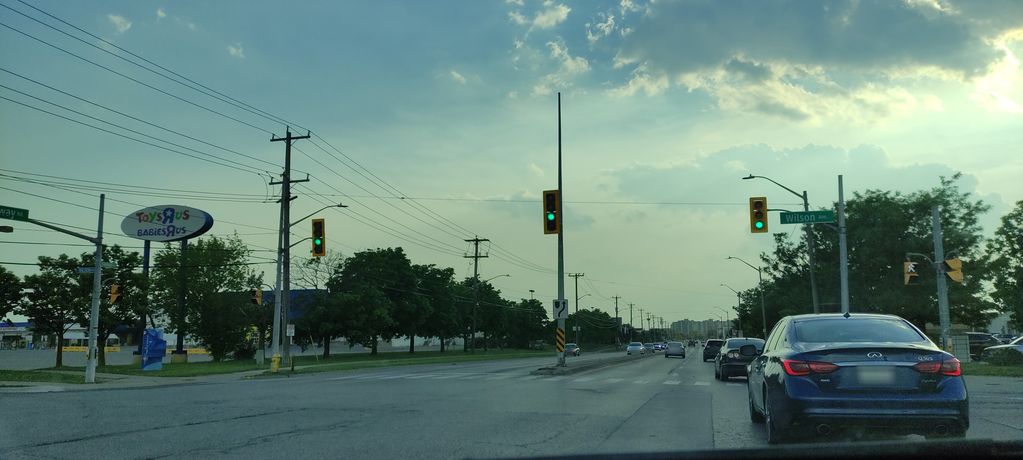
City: kitchener-waterloo